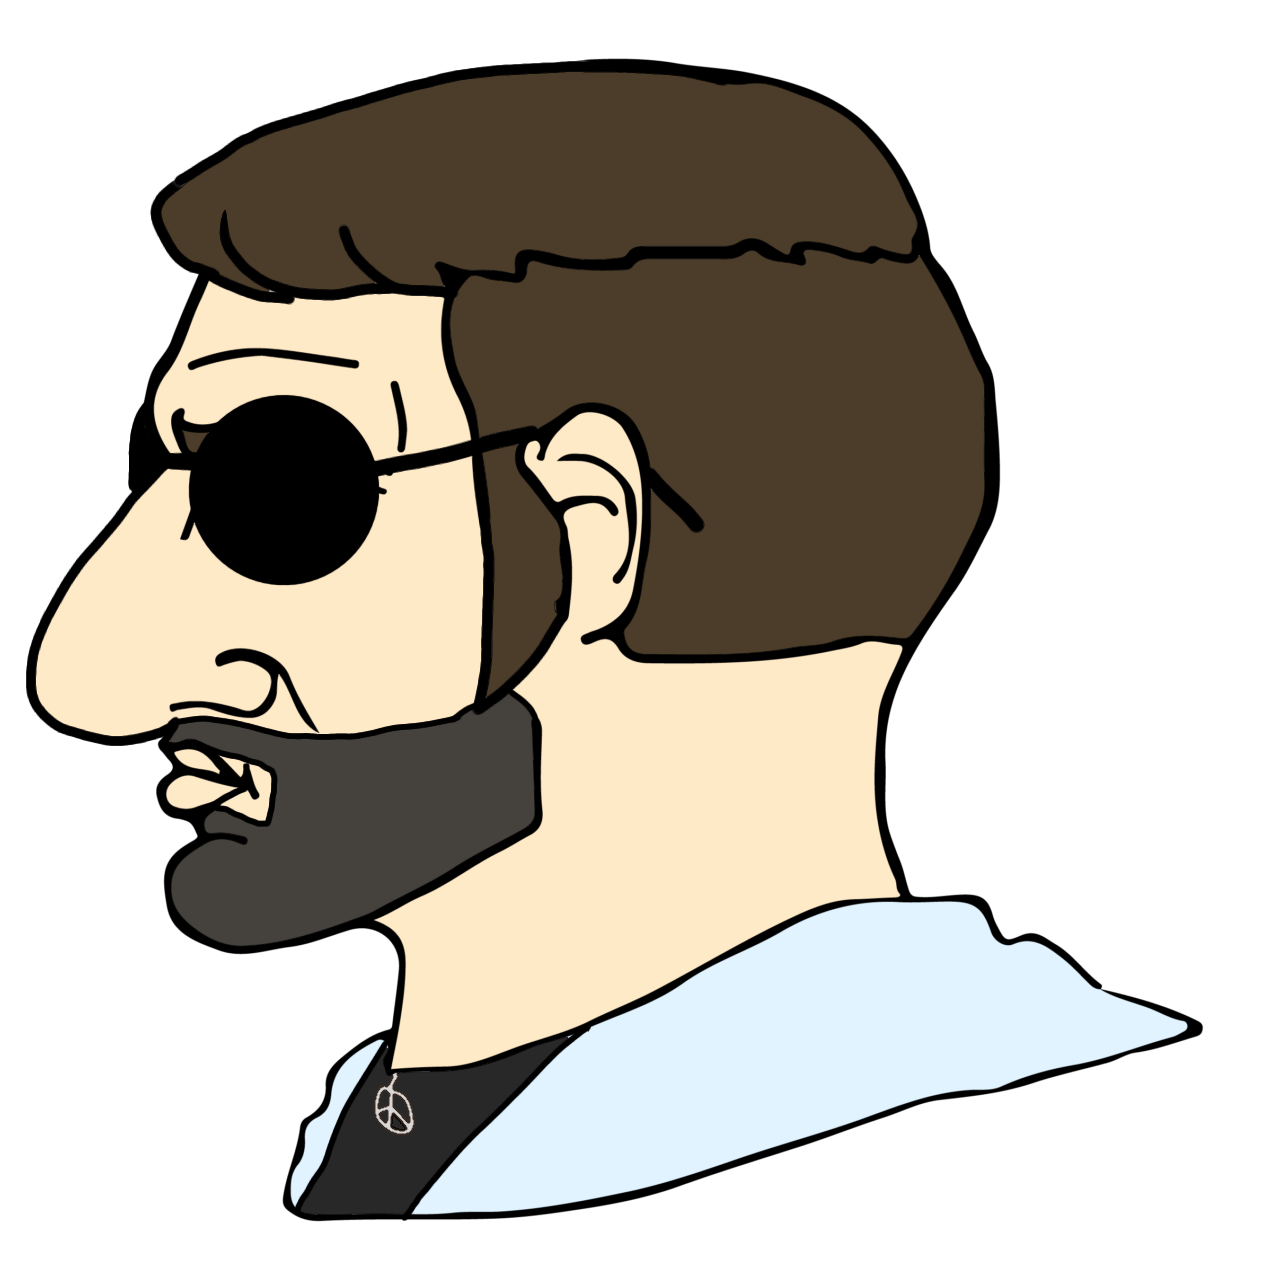
Label: 4_Yes_Chad